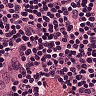
Metastatic tissue present: no